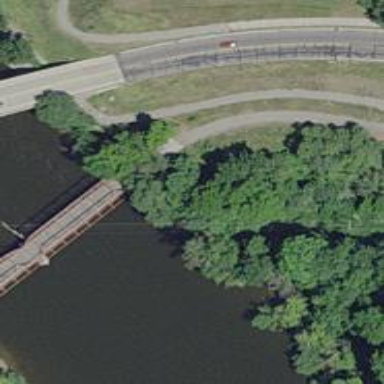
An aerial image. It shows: Bridge for cycleway.